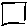
Label: square